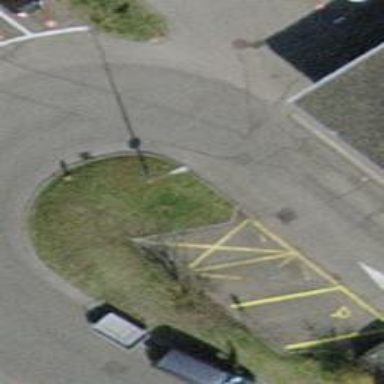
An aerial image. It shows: Car-sharing service available at this location.